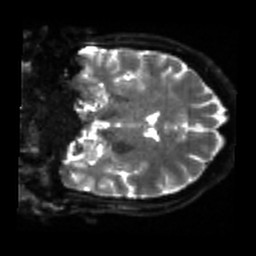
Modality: sbref
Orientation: coronal
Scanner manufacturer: siemens
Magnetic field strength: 3 T
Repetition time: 4 s
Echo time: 0.0594 s